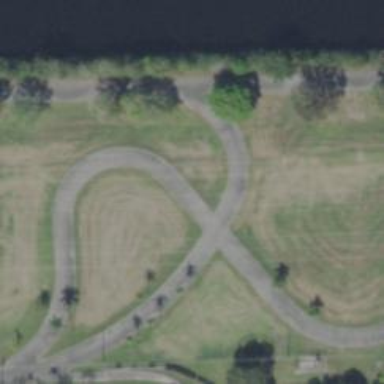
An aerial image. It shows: Cycling track for leisure land activities.